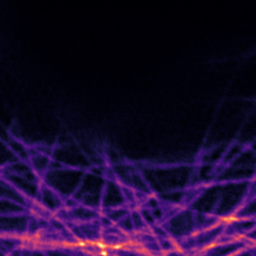
Label: Super-resolution Microtubules image